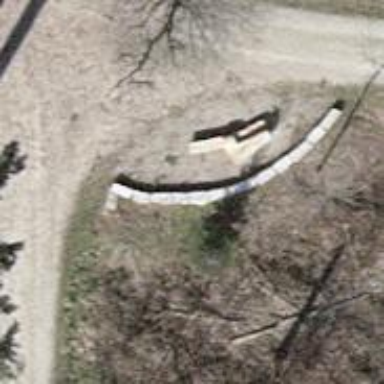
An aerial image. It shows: Brown bench.